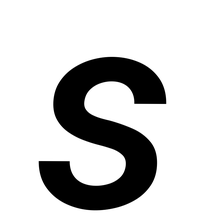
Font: Roboto-Italic_Medium_Italic